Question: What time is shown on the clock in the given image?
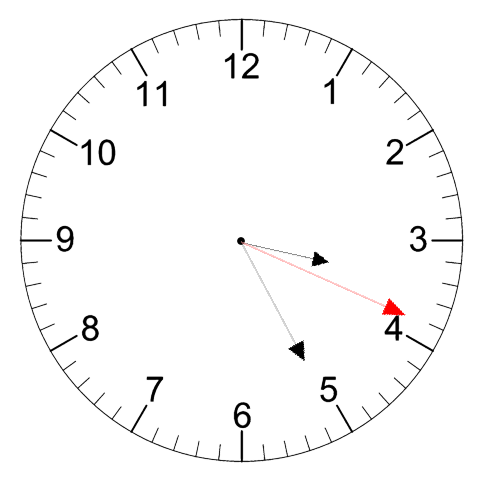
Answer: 03:25:19